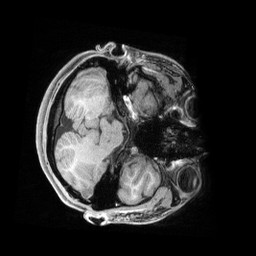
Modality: T1w
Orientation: axial
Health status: healthy
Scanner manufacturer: siemens
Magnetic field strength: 3 T
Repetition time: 2.4 s
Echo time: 0.00201 s